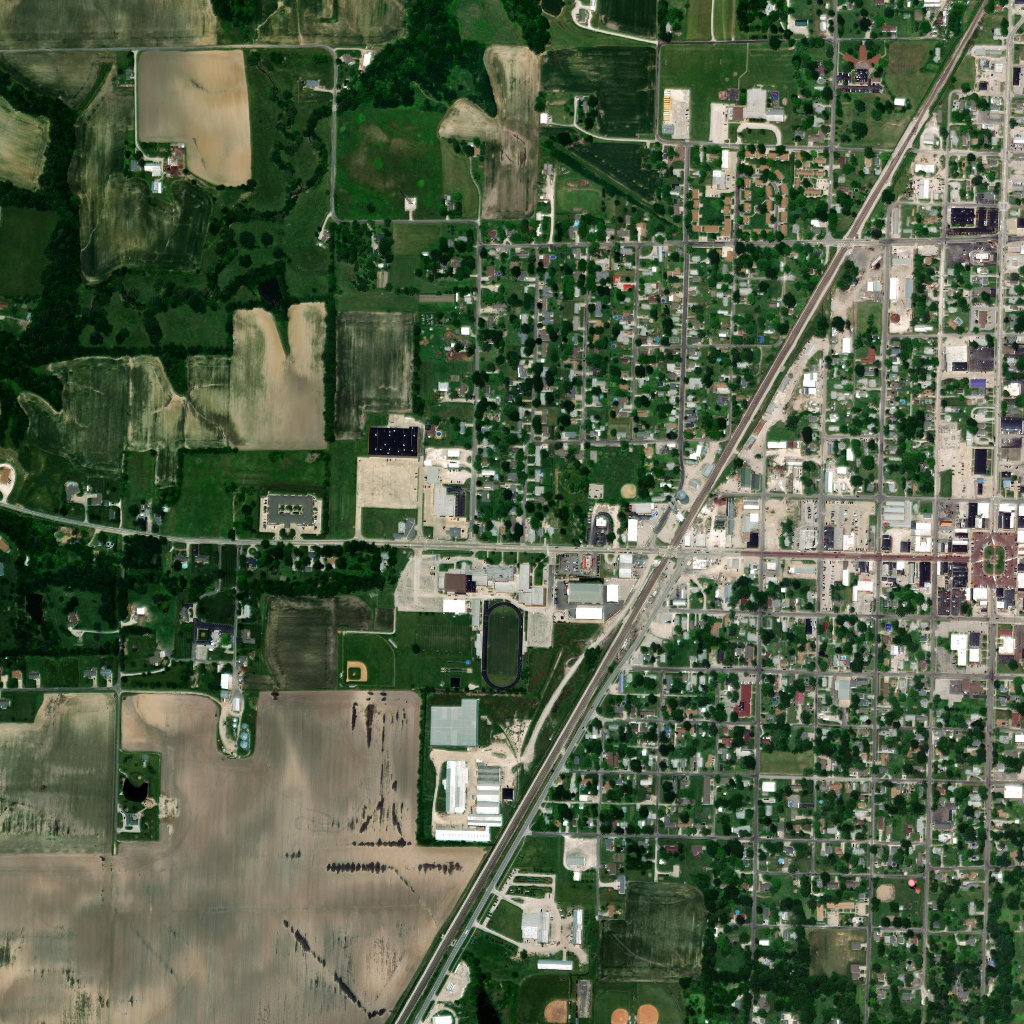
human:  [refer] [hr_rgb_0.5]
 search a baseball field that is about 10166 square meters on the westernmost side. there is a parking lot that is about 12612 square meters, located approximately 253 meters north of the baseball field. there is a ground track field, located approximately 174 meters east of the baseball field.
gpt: <box>[[33, 61, 38, 66, 0]]</box>